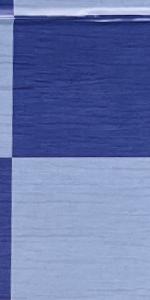
Label: Empty